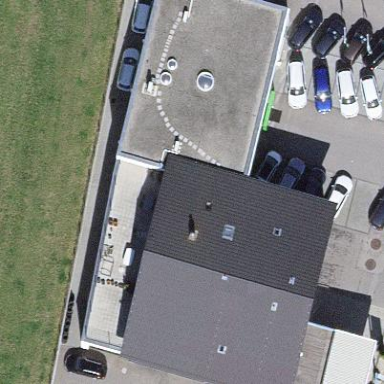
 oriented across with gray roof and beige exterior."